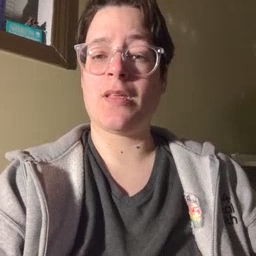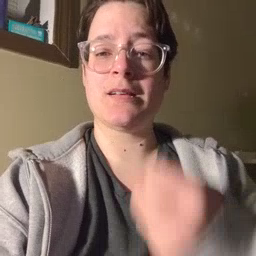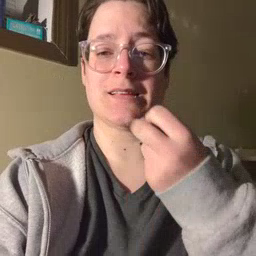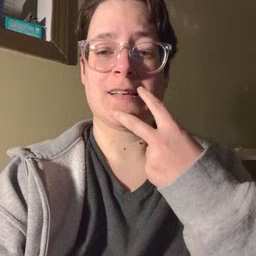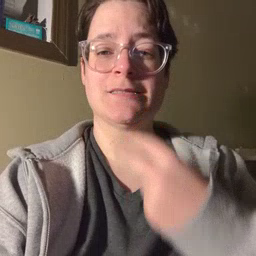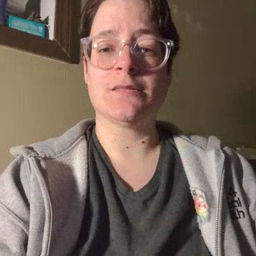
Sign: snack